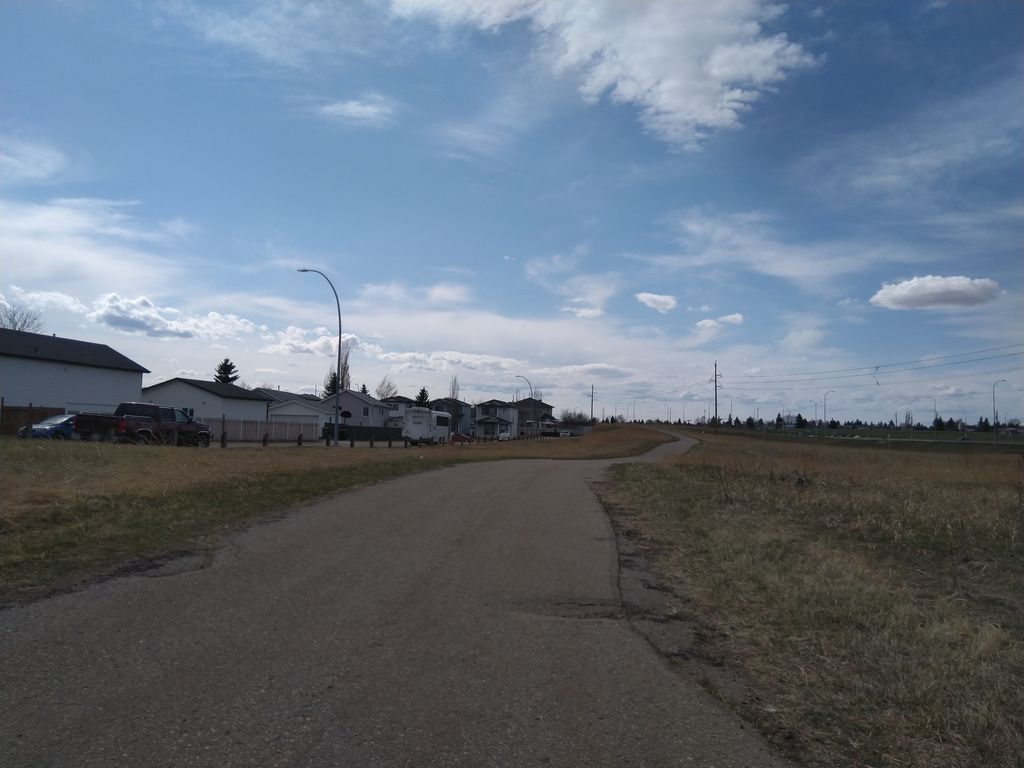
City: calgary